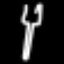
Label: fork